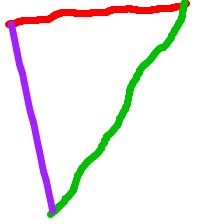
Shape: triangle